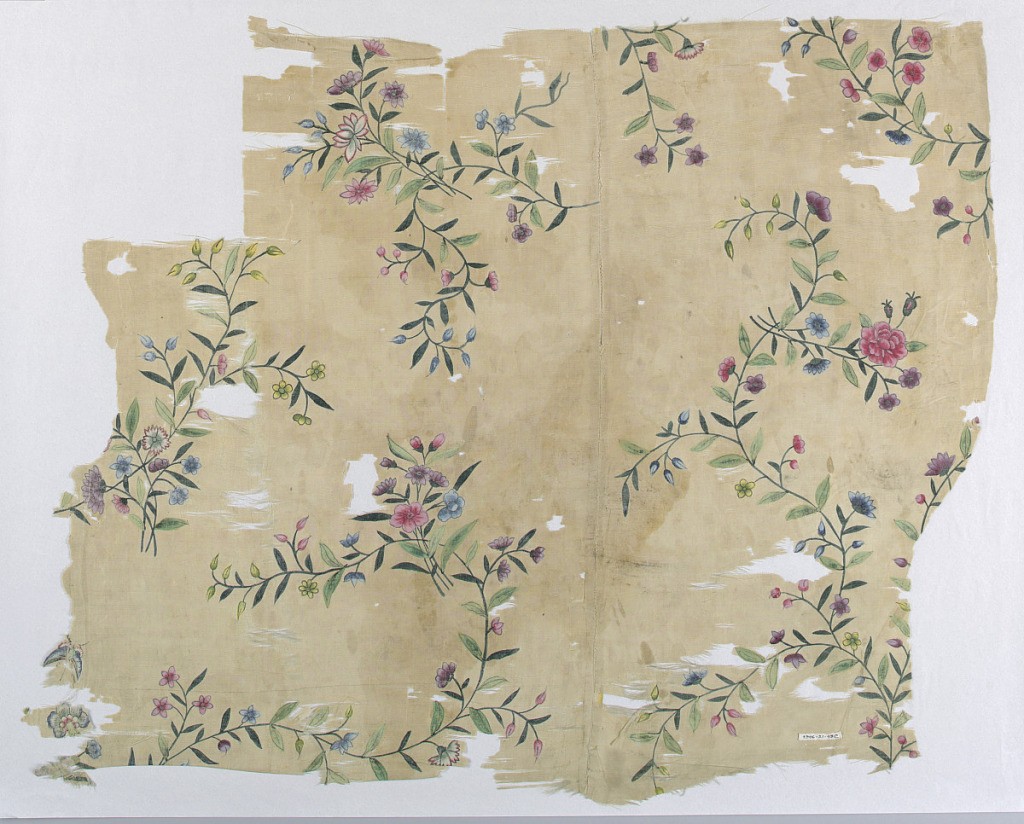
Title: Fragment
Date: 19th century
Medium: watercolor on silk Technique: painted on satin weave
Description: White ground with a design of sprays of carnations, rose, lily and small five-petal blue flowers in dark pink, blue, green, yellow, brown, purple and orange.